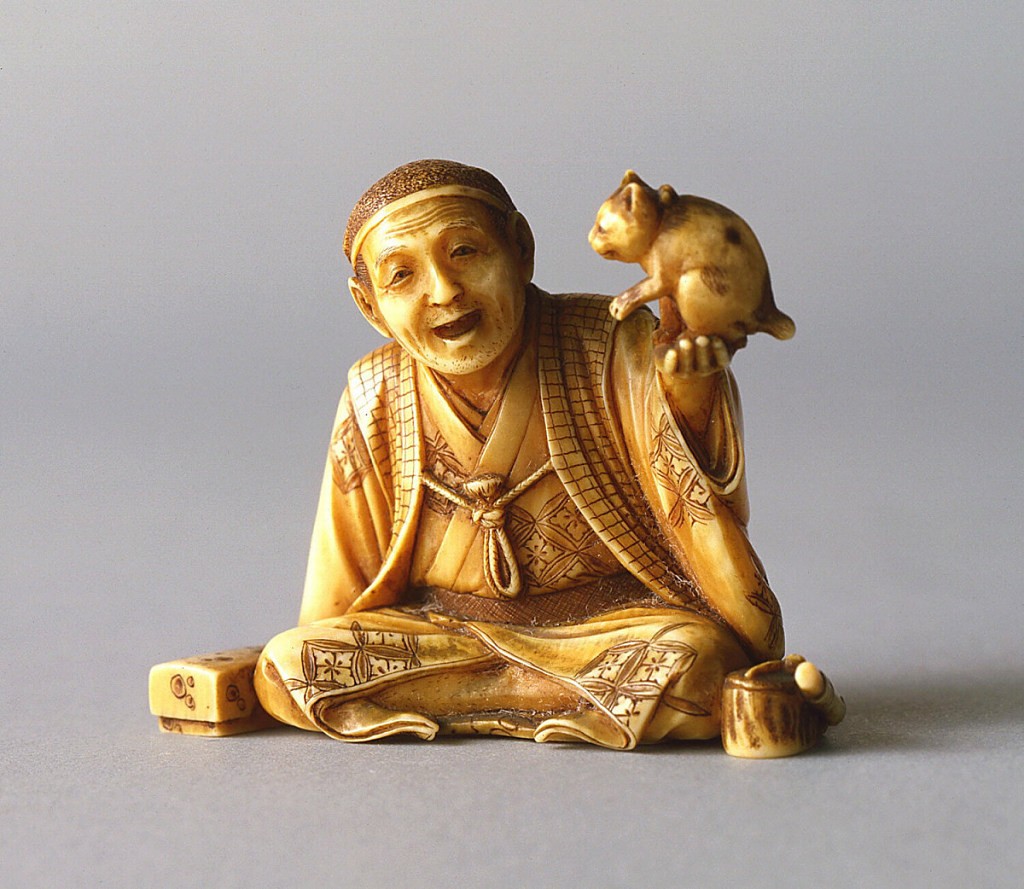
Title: Figure
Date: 19th century
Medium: Ivory
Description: Sitting man with crossed legs, holding cat on his raised left palm. Boxes and utensils at his side.